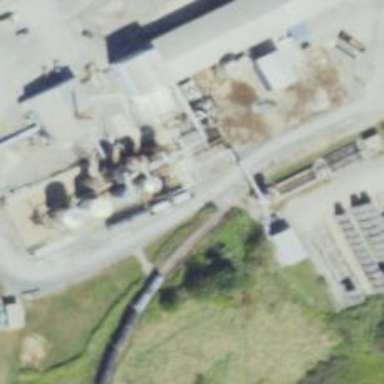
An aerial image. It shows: Rail spur service.